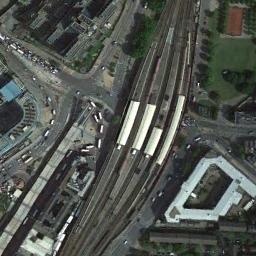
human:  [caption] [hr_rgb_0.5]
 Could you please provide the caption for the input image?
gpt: The railway station has some railways and white buildings and a road is under the railways .

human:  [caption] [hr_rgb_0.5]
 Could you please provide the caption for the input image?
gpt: There is a fully equipped railway station in the city .

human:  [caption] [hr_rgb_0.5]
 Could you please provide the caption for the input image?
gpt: Many buildings of different shapes are beside the railway station .

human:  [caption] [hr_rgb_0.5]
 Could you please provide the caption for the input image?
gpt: The railway station is next to some buildings and grass .

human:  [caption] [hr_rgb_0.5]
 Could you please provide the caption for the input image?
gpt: There are some buildings near the white railway station .